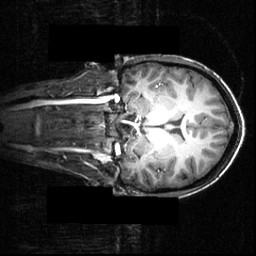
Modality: T1w
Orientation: coronal
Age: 20
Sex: female
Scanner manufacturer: siemens
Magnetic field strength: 3.951 T
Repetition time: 1.5 s
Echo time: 0.00335 s